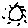
Label: sun